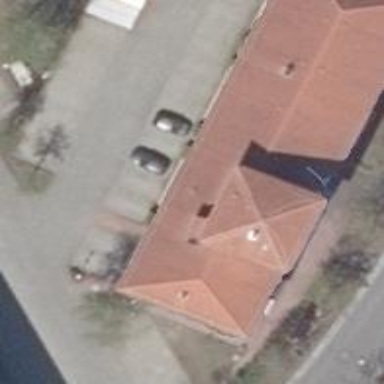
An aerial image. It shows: White hotel building.